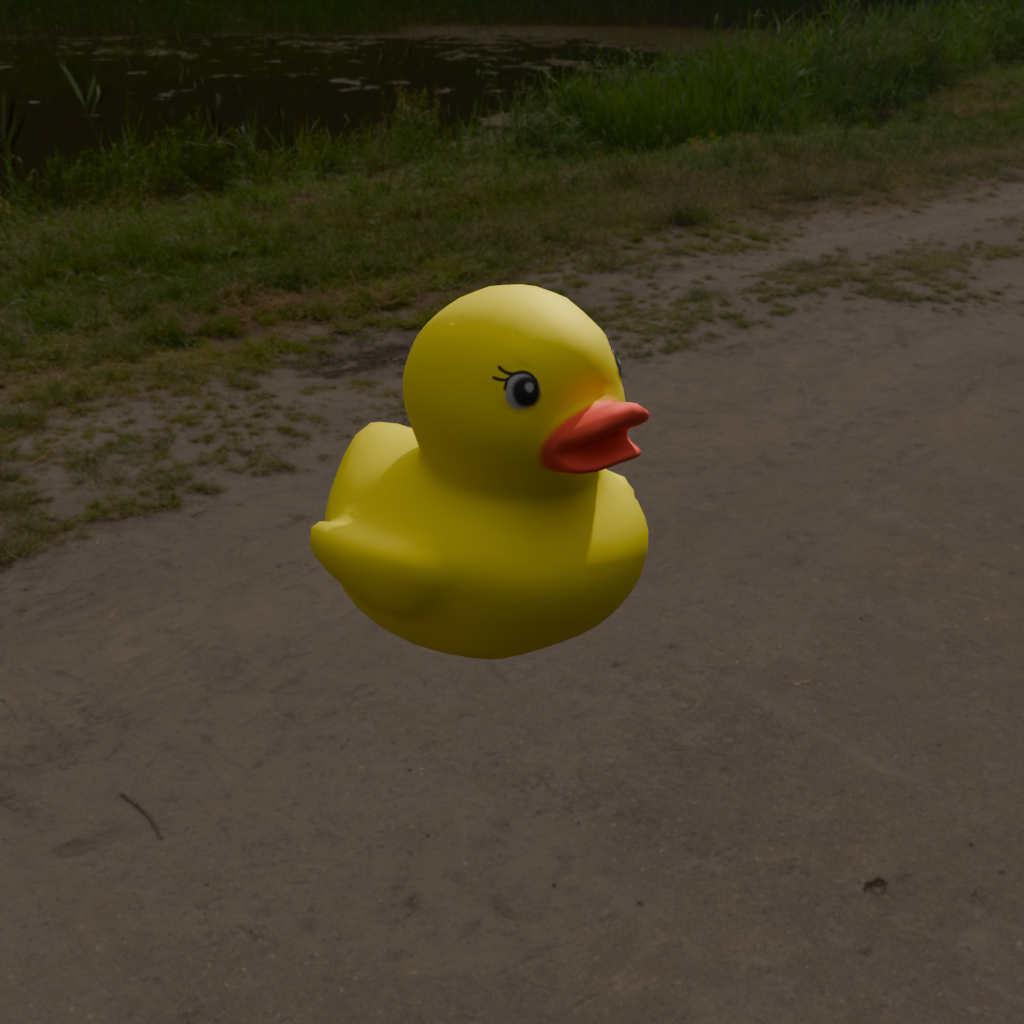
an image of a yellow rubber duck seen from <front_right> in a lakeside with a cloudy sky surrounded by greenery and dirt paths.